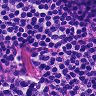
Metastatic tissue present: no